Aerial crown-view tile of a tropical tree (Barro Colorado Island, Panama), acquired 20250915:
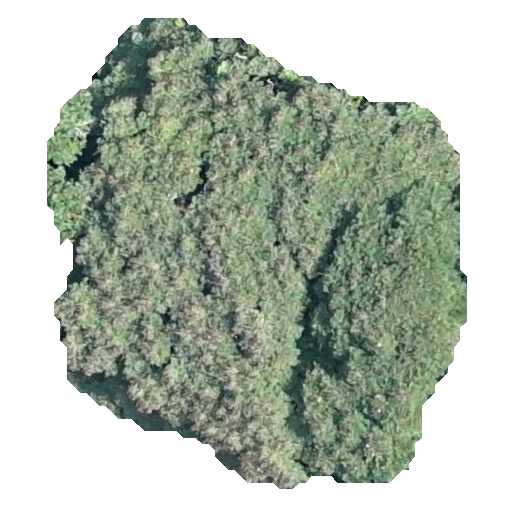
Species: Jacaranda copaia
GBIF accepted scientific name: Jacaranda copaia
Crown area: 214.553 m²